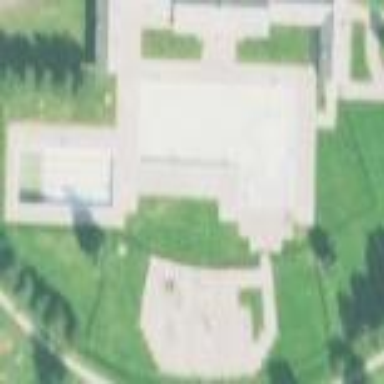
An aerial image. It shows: Swimming pool located in leisure land.